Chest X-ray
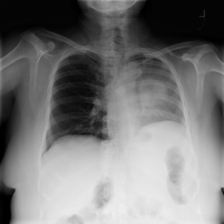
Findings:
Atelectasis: negative
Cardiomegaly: negative
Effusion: negative
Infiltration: negative
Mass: positive
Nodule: negative
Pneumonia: negative
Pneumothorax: negative
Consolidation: negative
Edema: negative
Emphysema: negative
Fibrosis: negative
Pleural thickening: negative
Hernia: negative